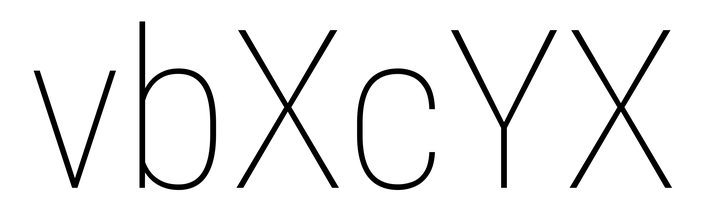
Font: Roboto_Condensed_Thin